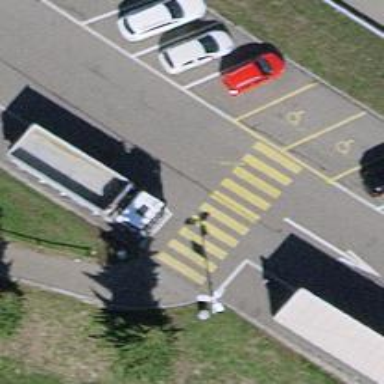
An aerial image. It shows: Crossing on the road.